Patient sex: F
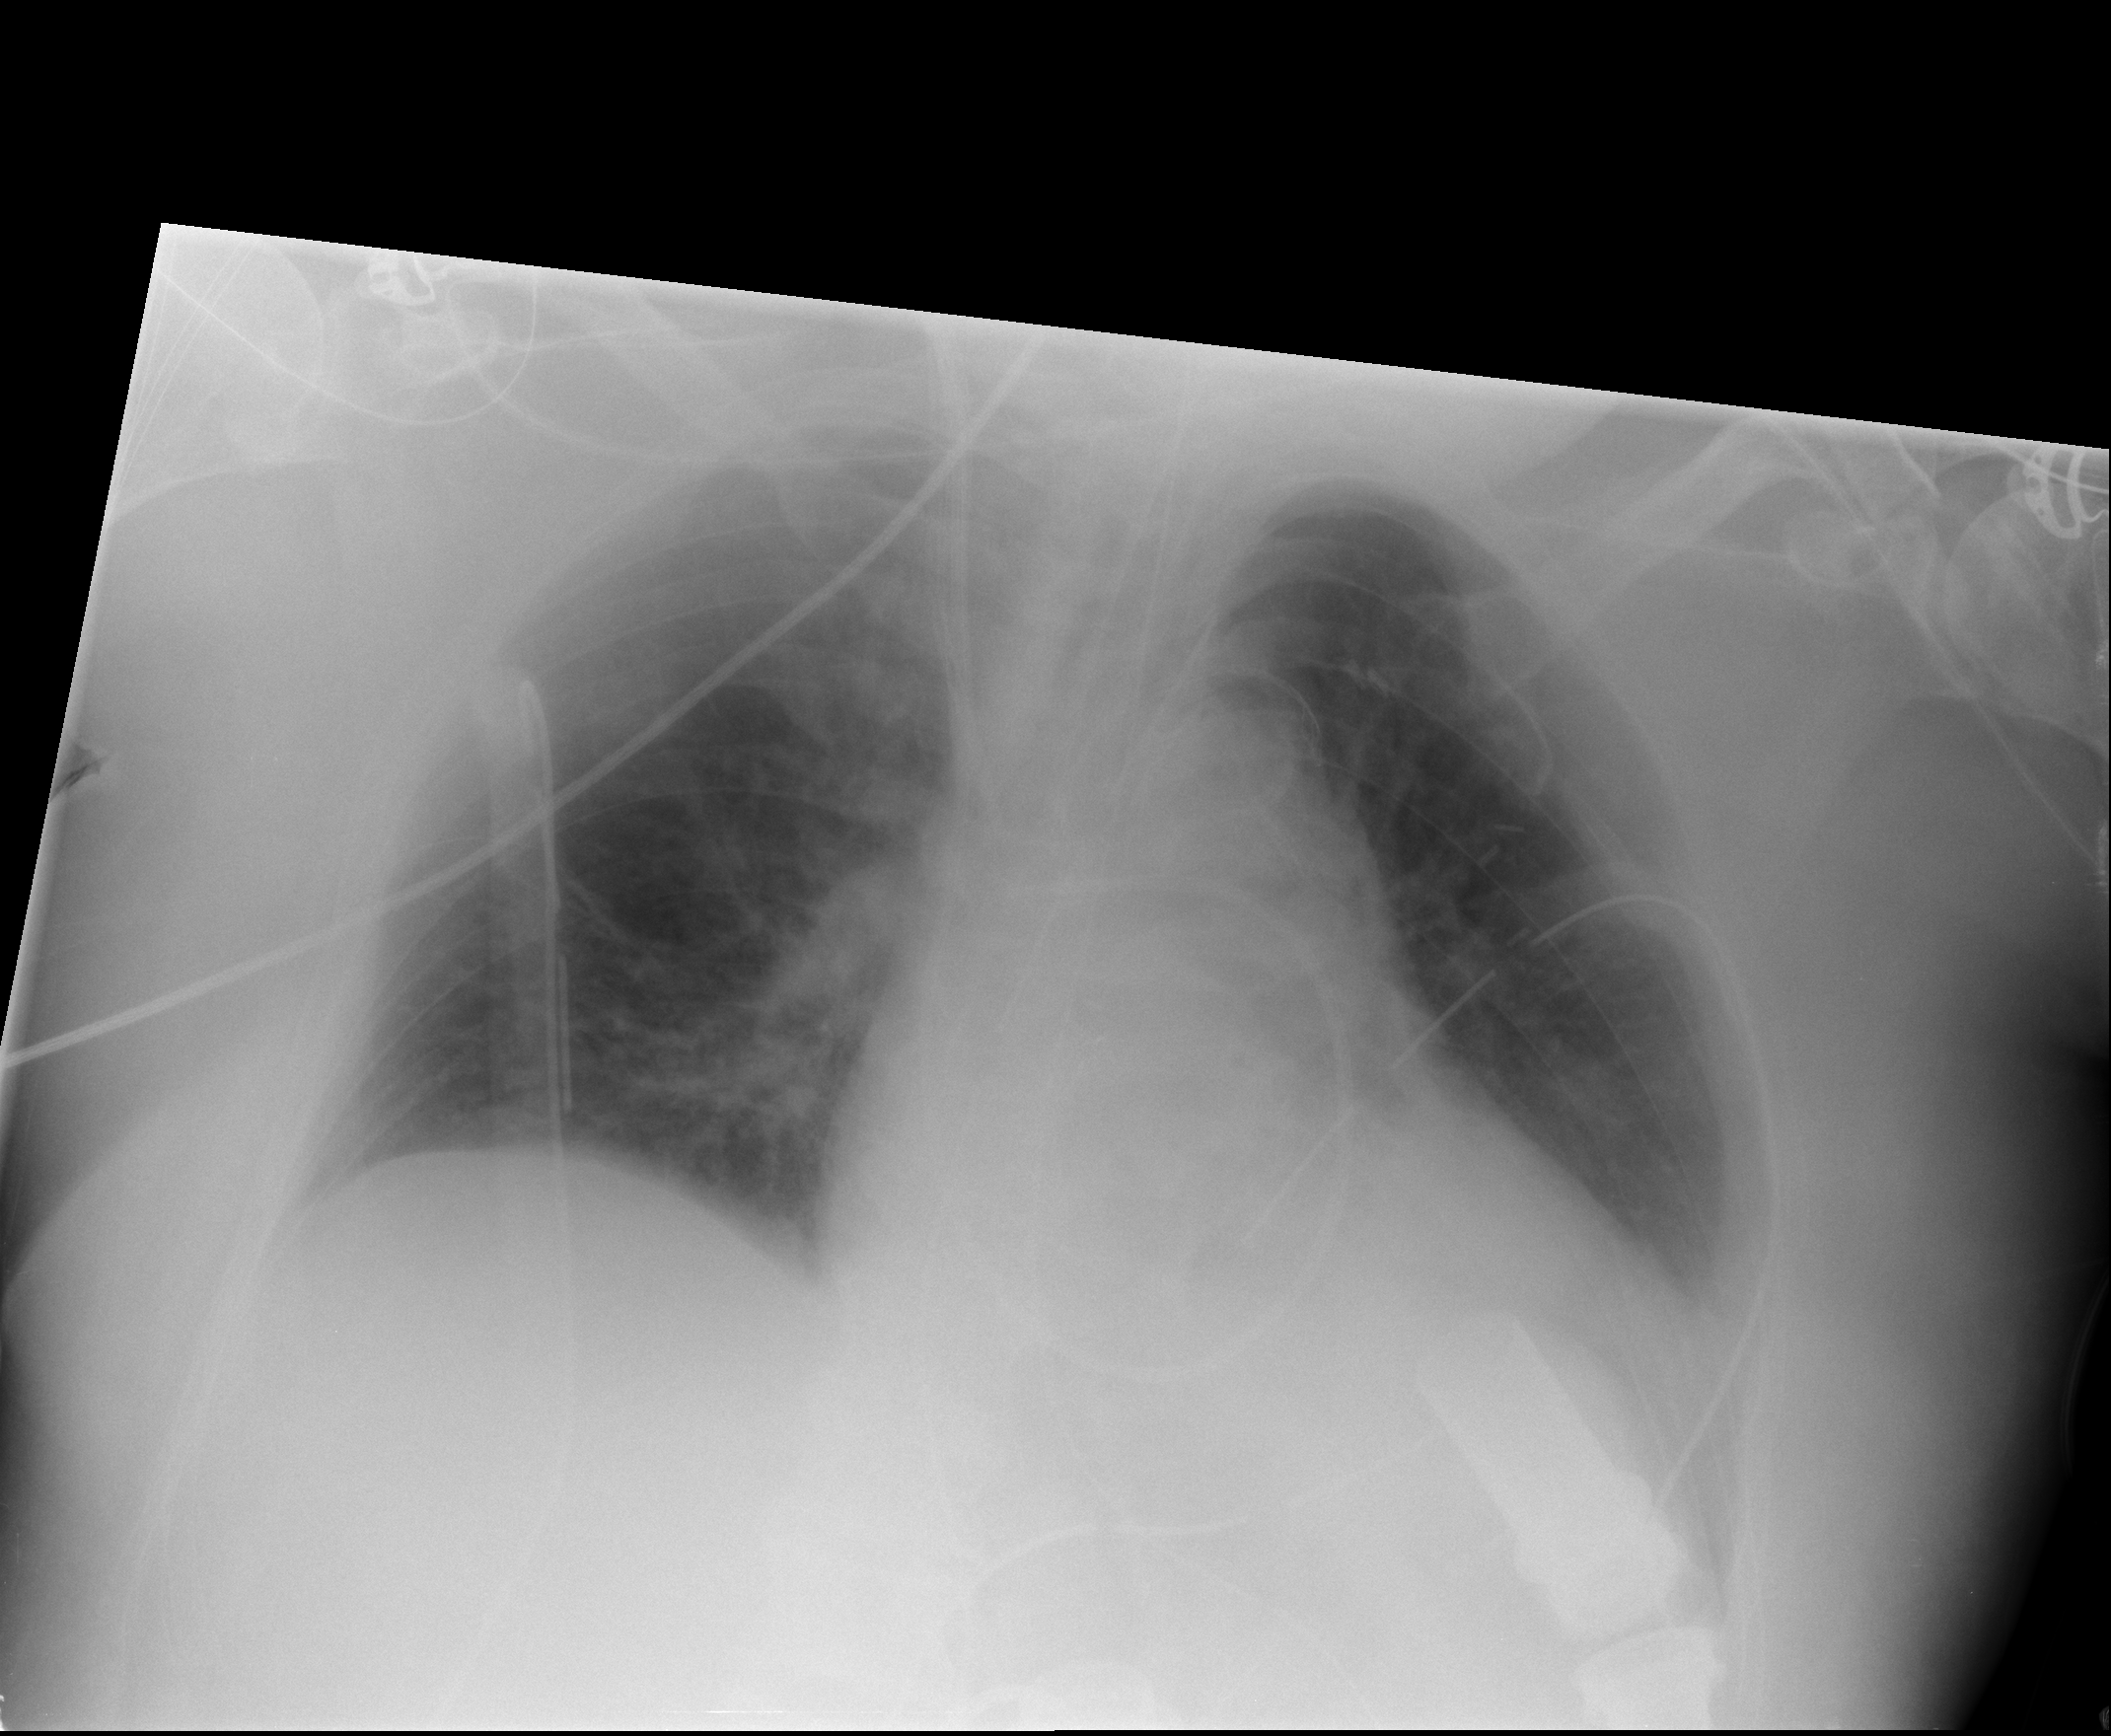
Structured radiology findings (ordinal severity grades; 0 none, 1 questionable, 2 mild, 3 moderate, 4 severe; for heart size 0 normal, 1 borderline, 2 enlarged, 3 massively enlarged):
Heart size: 2
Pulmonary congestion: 2
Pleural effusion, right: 0
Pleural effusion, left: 1
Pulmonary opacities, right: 1
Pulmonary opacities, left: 1
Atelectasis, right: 2
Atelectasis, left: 2